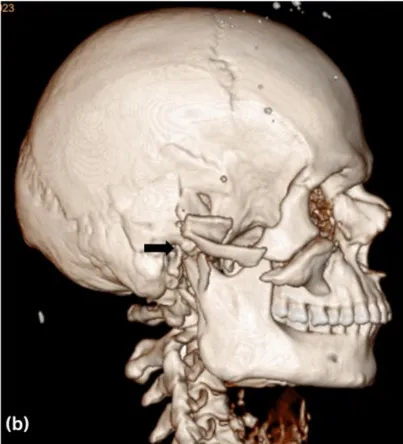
Three-dimensional reconstruction of head CT showing the ankylotic mass over the right temporomandibular joint.
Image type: radiology (ct)